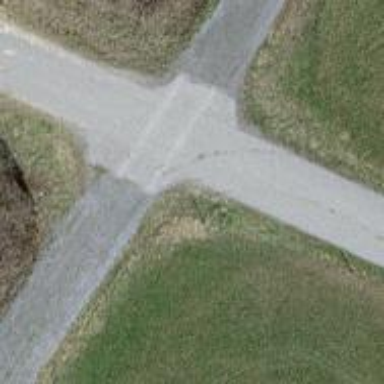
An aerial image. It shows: Track with grade 2 gravel surface.